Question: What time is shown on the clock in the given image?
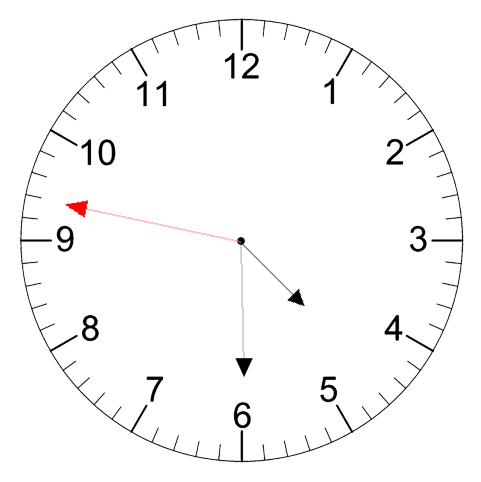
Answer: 04:29:47